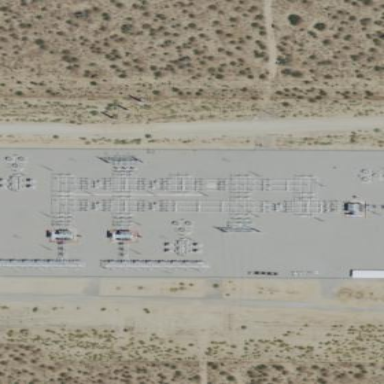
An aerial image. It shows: Power substation.